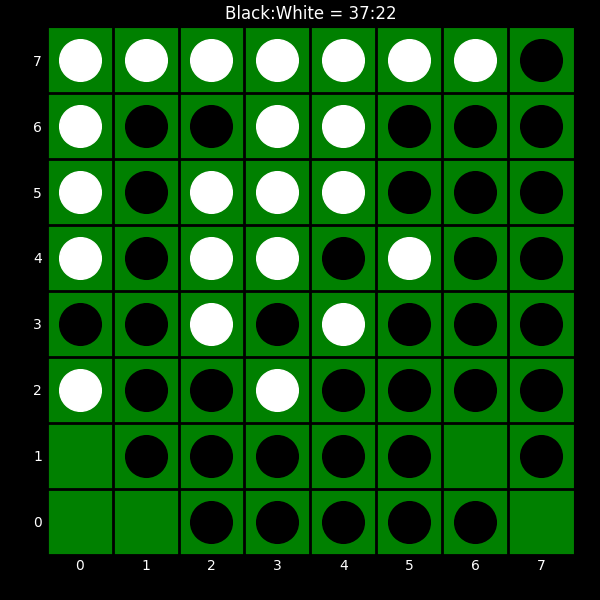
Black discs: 37
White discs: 22